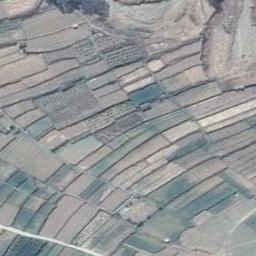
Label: terrace